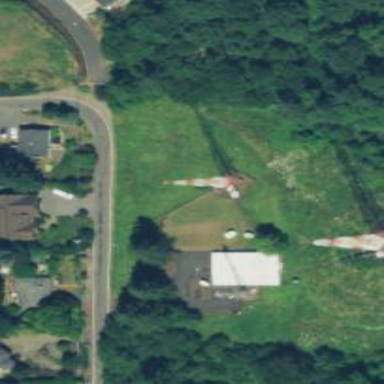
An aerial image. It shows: Mast tower used for communication.